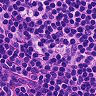
Metastatic tissue present: no